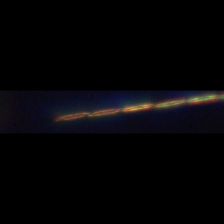
Taxon: Psuedo-nitzschia
Group: Diatoms